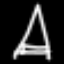
Label: The Eiffel Tower